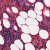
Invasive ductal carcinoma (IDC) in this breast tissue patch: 0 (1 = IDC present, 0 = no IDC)